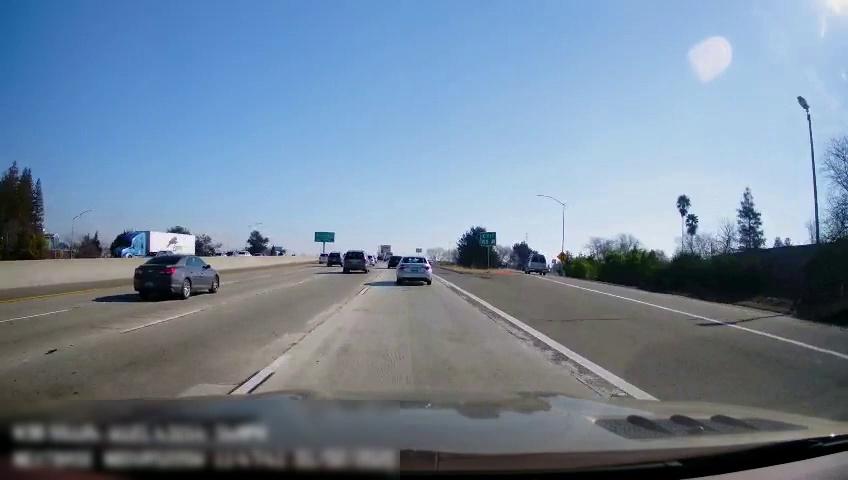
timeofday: Day
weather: Sunny
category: Drivable Space
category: Vehicles | Truck
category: Vehicles | SUV
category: Vehicles | SUV
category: Vehicles | SUV
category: Vehicles | SUV
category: Vehicles | SUV
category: Vehicles | Car
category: Vehicles | Van
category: Vehicles | SUV
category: Vehicles | Truck
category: Lanes | Alternate Lane
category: Lanes | Alternate Lane
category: Lanes | Alternate Lane
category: Lanes | Alternate Lane
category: Lanes | Current Lane
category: Lanes | Alternate Lane
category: Traffic | Signs
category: Traffic | Signs
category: Traffic | Signs
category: Traffic | Lights
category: Traffic | Lights
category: Traffic | Lights